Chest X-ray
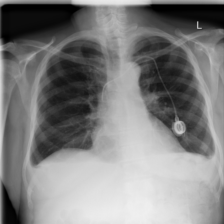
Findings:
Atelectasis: positive
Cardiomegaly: negative
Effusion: positive
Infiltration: positive
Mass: negative
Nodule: negative
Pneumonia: negative
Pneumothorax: negative
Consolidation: negative
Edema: negative
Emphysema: negative
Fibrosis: negative
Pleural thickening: negative
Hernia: negative